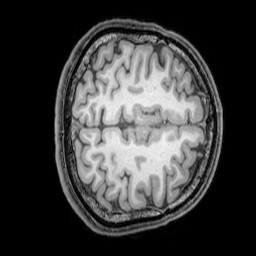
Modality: T1w
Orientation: axial
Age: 24
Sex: male
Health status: healthy
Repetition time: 0.081 s
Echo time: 0.037 s